Aerial crown-view tile of a tropical tree (Barro Colorado Island, Panama), acquired 20250616:
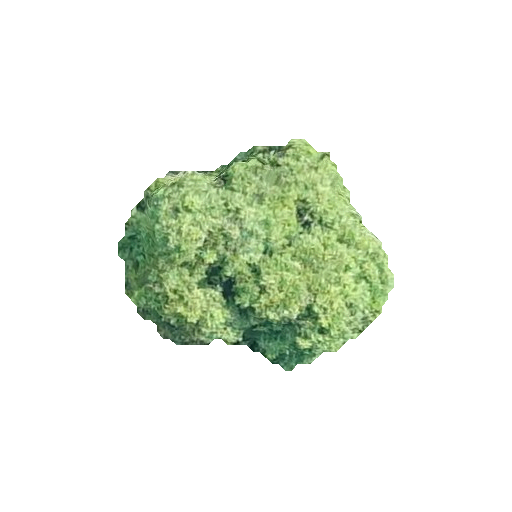
Species: Alseis blackiana
GBIF accepted scientific name: Alseis blackiana
Crown area: 63.569 m²